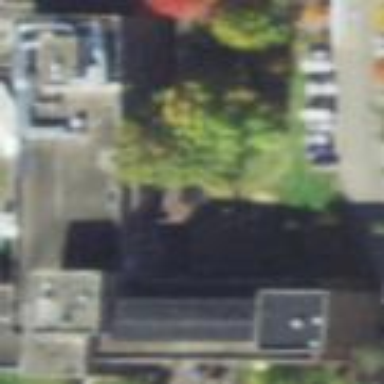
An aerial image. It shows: View of university building.